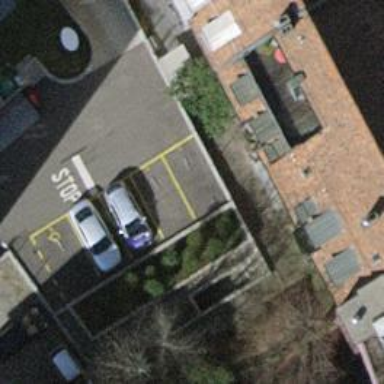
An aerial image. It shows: Parking lane for vehicles.